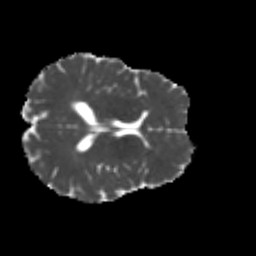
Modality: MD
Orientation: axial
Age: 26
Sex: female
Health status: healthy
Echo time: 0.074 s